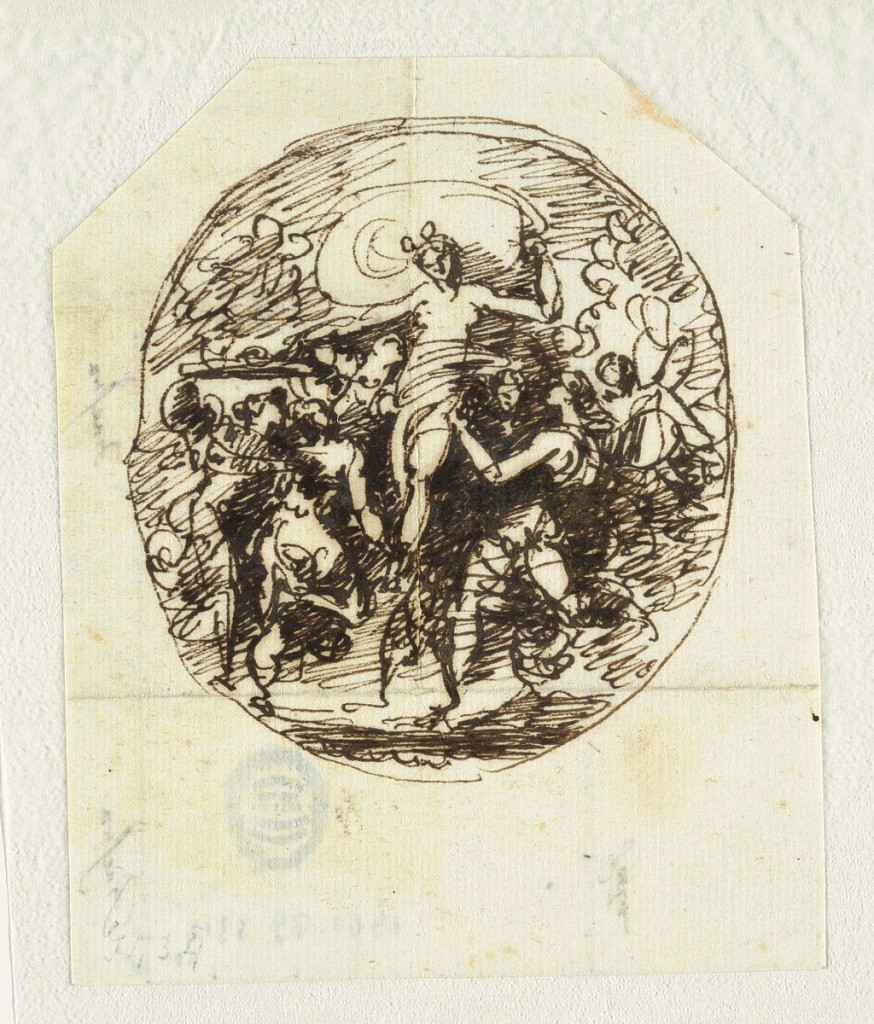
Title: The Triumph of Venus designed for the bedroom of Palazzo Milzetti, Faenza
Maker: Felice Giani, Italian, 1758–1823
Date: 1802
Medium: Pen and ink on paper; wm lines.
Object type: Drawing
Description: Vertical rectangle, with beveled upper corners. Vertical oval: flying Hours carry the goddess who takes something from tray. Verso: part of plan of room (in pencil), with windows and doors indicated. Written twice, with pen: "Finestra" and three times: "Porta."